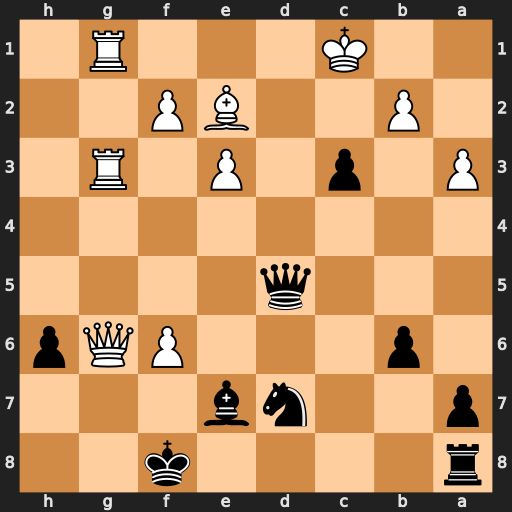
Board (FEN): r4k2/p2nb3/1p3PQp/3q4/8/P1p1P1R1/1P2BP2/2K3R1
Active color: b
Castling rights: -
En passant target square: -
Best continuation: Qd2+ Kb1 Qxb2#